Question: I'm making my first thing with libgdx. That's a tiled 2D game. Say I have two types of tiles: blue and green. Those are 32x32 pixel images that cover one cell on the game field. I want to be able to create a transition between tiles such as the one on the right of the image attached. Blue and green doesn't mean all pixels in a tile are the same color, that just defines what texture a pixel is from.

I'm not asking about an algorithm -- I've already done it via canvas in JavaScript. I just need some directions on what classes/techniques/solutions to use specifically in libgdx.
So I need to take pixels from the blue texture and draw them above the green one. Is there a way to do this with a shader or maybe by directly taking pixel values from blue tile's texture?
Say I already have all my textures (with no transition sprites yet calculated) loaded in a 'TextureAtlas'. What classes should go next to get the desired effect?
Here is a rough example of what my code currently is. My gameScreen.render() method looks simply like this:
'''
batch.begin();
for (int x = 0; x < width; x++) {
for (int y = 0; y < height; y++) {
Sprite sprite = getFloorSpriteByCell(cells[x][y]);
batch.draw(sprite, x * 32, y * 32);
}
}
batch.end();
'''
and in 'getFloorSpriteByCell()' I choose between some of preloaded sprites, that's all, no fancy level editing in a fancy gui-thing.
I don't use tilemaps, I just need to draw some part of a texture above another texture during rendering.
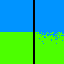
Answer: Welp, I finished it, and here is how it looks:

The code itself, I guess, is too large and project-specific to post it here. Here are the steps (actual classes from LibGDX are in bold starting with a capital letter):
1. Pick individual pixels of an image you are diffusing into and put them into a Pixmap (if you have your textures in a TextureAtlas as I have had them, use a PixmapTextureAtlas class from this question on GoogleCode to get Pixmaps).
2. Draw these Pixmaps to Textures
3. Then, as usual, draw all Textures to a SpriteBatch.
Hope this will be useful for someone. Contact me if you need the actual code.